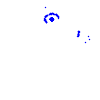
Particle: electron